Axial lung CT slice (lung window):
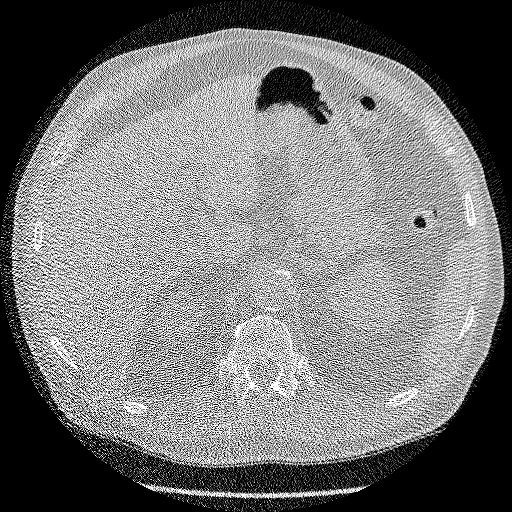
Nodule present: no